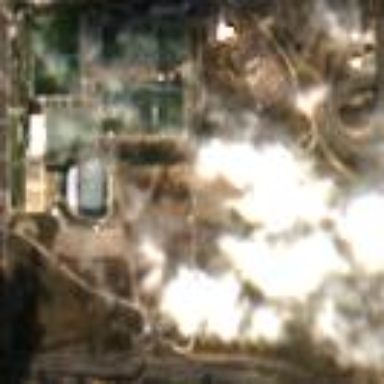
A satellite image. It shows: Sports center on leisure land.